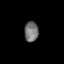
Tissue: prostate
Cell type: Myeloid cells
Senescence score: 0.7985
Nuclear area (px): 280
Mean DAPI intensity: 113.821